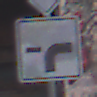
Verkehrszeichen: VerlaufVorfahrtsstrasse9
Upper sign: Vorfahrtsstrasse
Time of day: SunriseSunset
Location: Outdoor (Suburban)
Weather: PartlyCloudy
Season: NotSpecified
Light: Natural